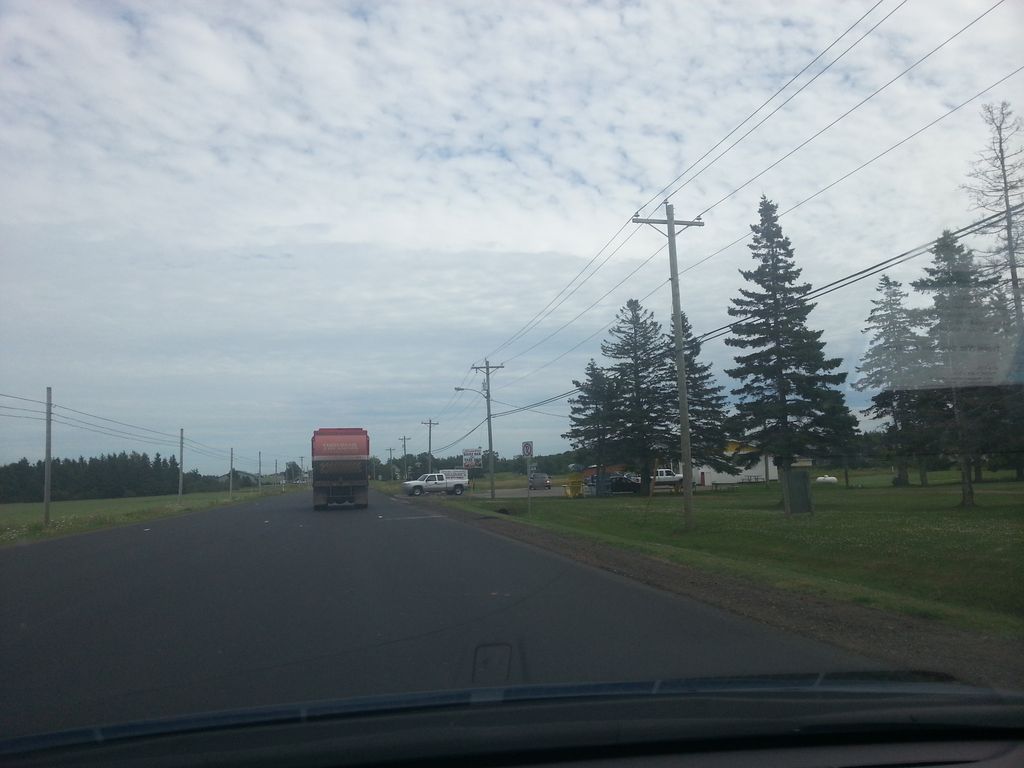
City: charlottetown